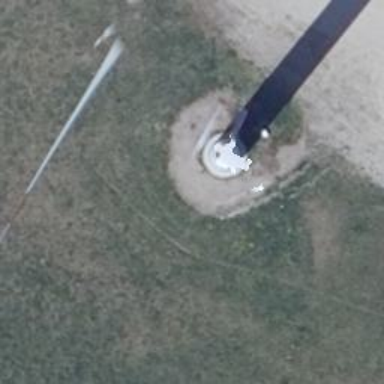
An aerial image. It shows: Wind turbine power generator.